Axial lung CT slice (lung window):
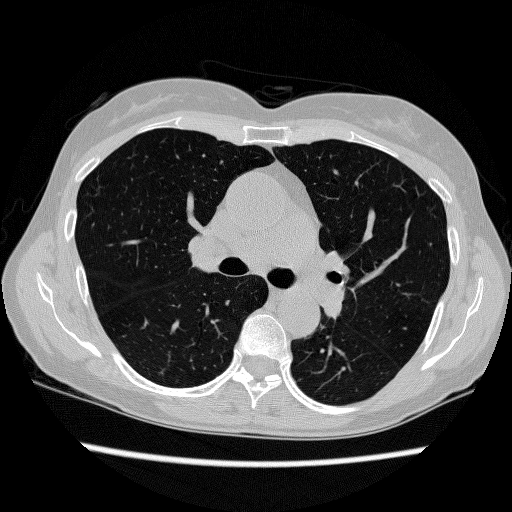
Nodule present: no